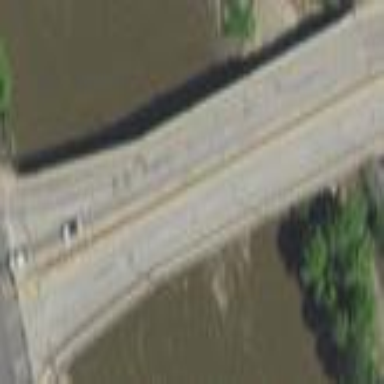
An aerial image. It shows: Man-made bridge.